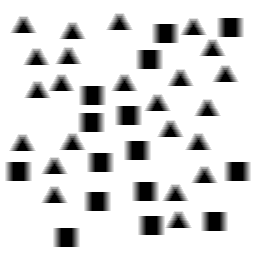
Squares: 15
Triangles: 23
Stars: 0
Total shapes: 38